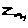
Label: zigzag